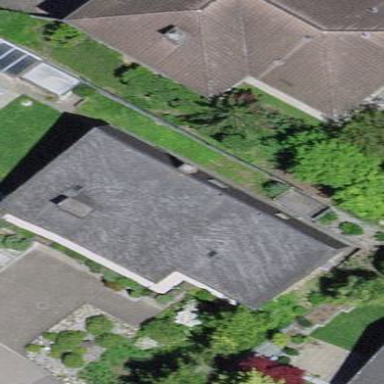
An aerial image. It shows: Detached building with saltbox roof shape.